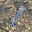
Label: 1